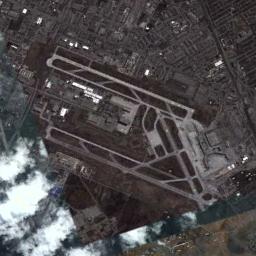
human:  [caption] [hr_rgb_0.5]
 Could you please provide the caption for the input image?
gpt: There are two crossing runways here .

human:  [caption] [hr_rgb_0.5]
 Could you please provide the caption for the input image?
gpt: There is an airport surrounded by many houses .

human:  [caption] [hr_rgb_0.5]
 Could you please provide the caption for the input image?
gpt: A complex airport with many runways and buildings is surrounded by a residential area with three white clouds in the air .

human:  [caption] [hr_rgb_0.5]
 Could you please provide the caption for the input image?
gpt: An airport with some runways and buildings in the vacant lot and dense residential areas around the airport .

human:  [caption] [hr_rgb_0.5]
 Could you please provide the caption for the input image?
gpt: Many lawns in the airport are separated by roads .